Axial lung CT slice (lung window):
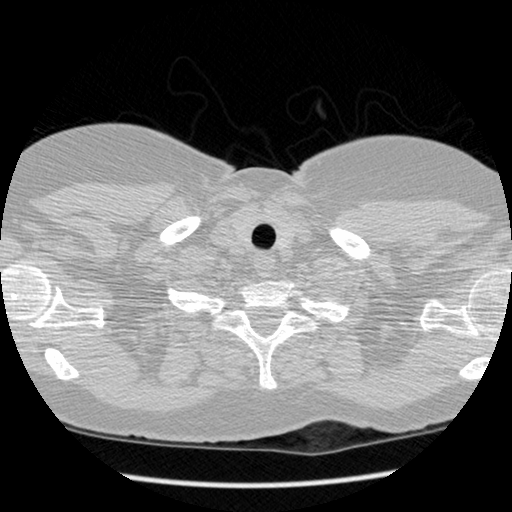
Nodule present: no